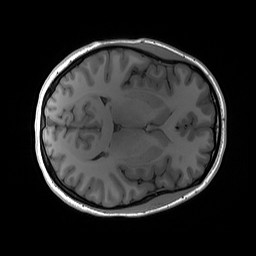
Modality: T1w
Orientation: axial